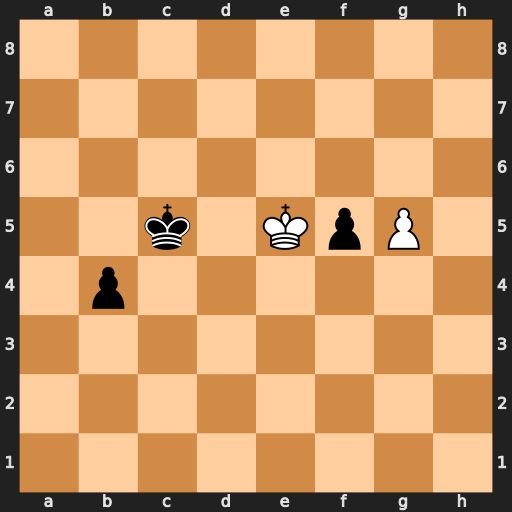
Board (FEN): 8/8/8/2k1KpP1/1p6/8/8/8
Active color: w
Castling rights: -
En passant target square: -
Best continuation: g6 b3 g7 b2 g8=Q b1=Q Qc8+